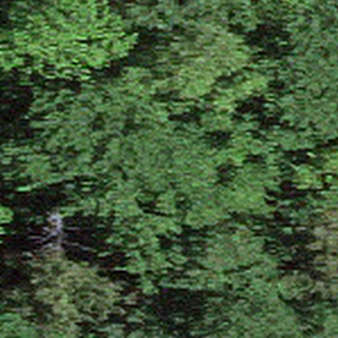
Label: other